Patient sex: M
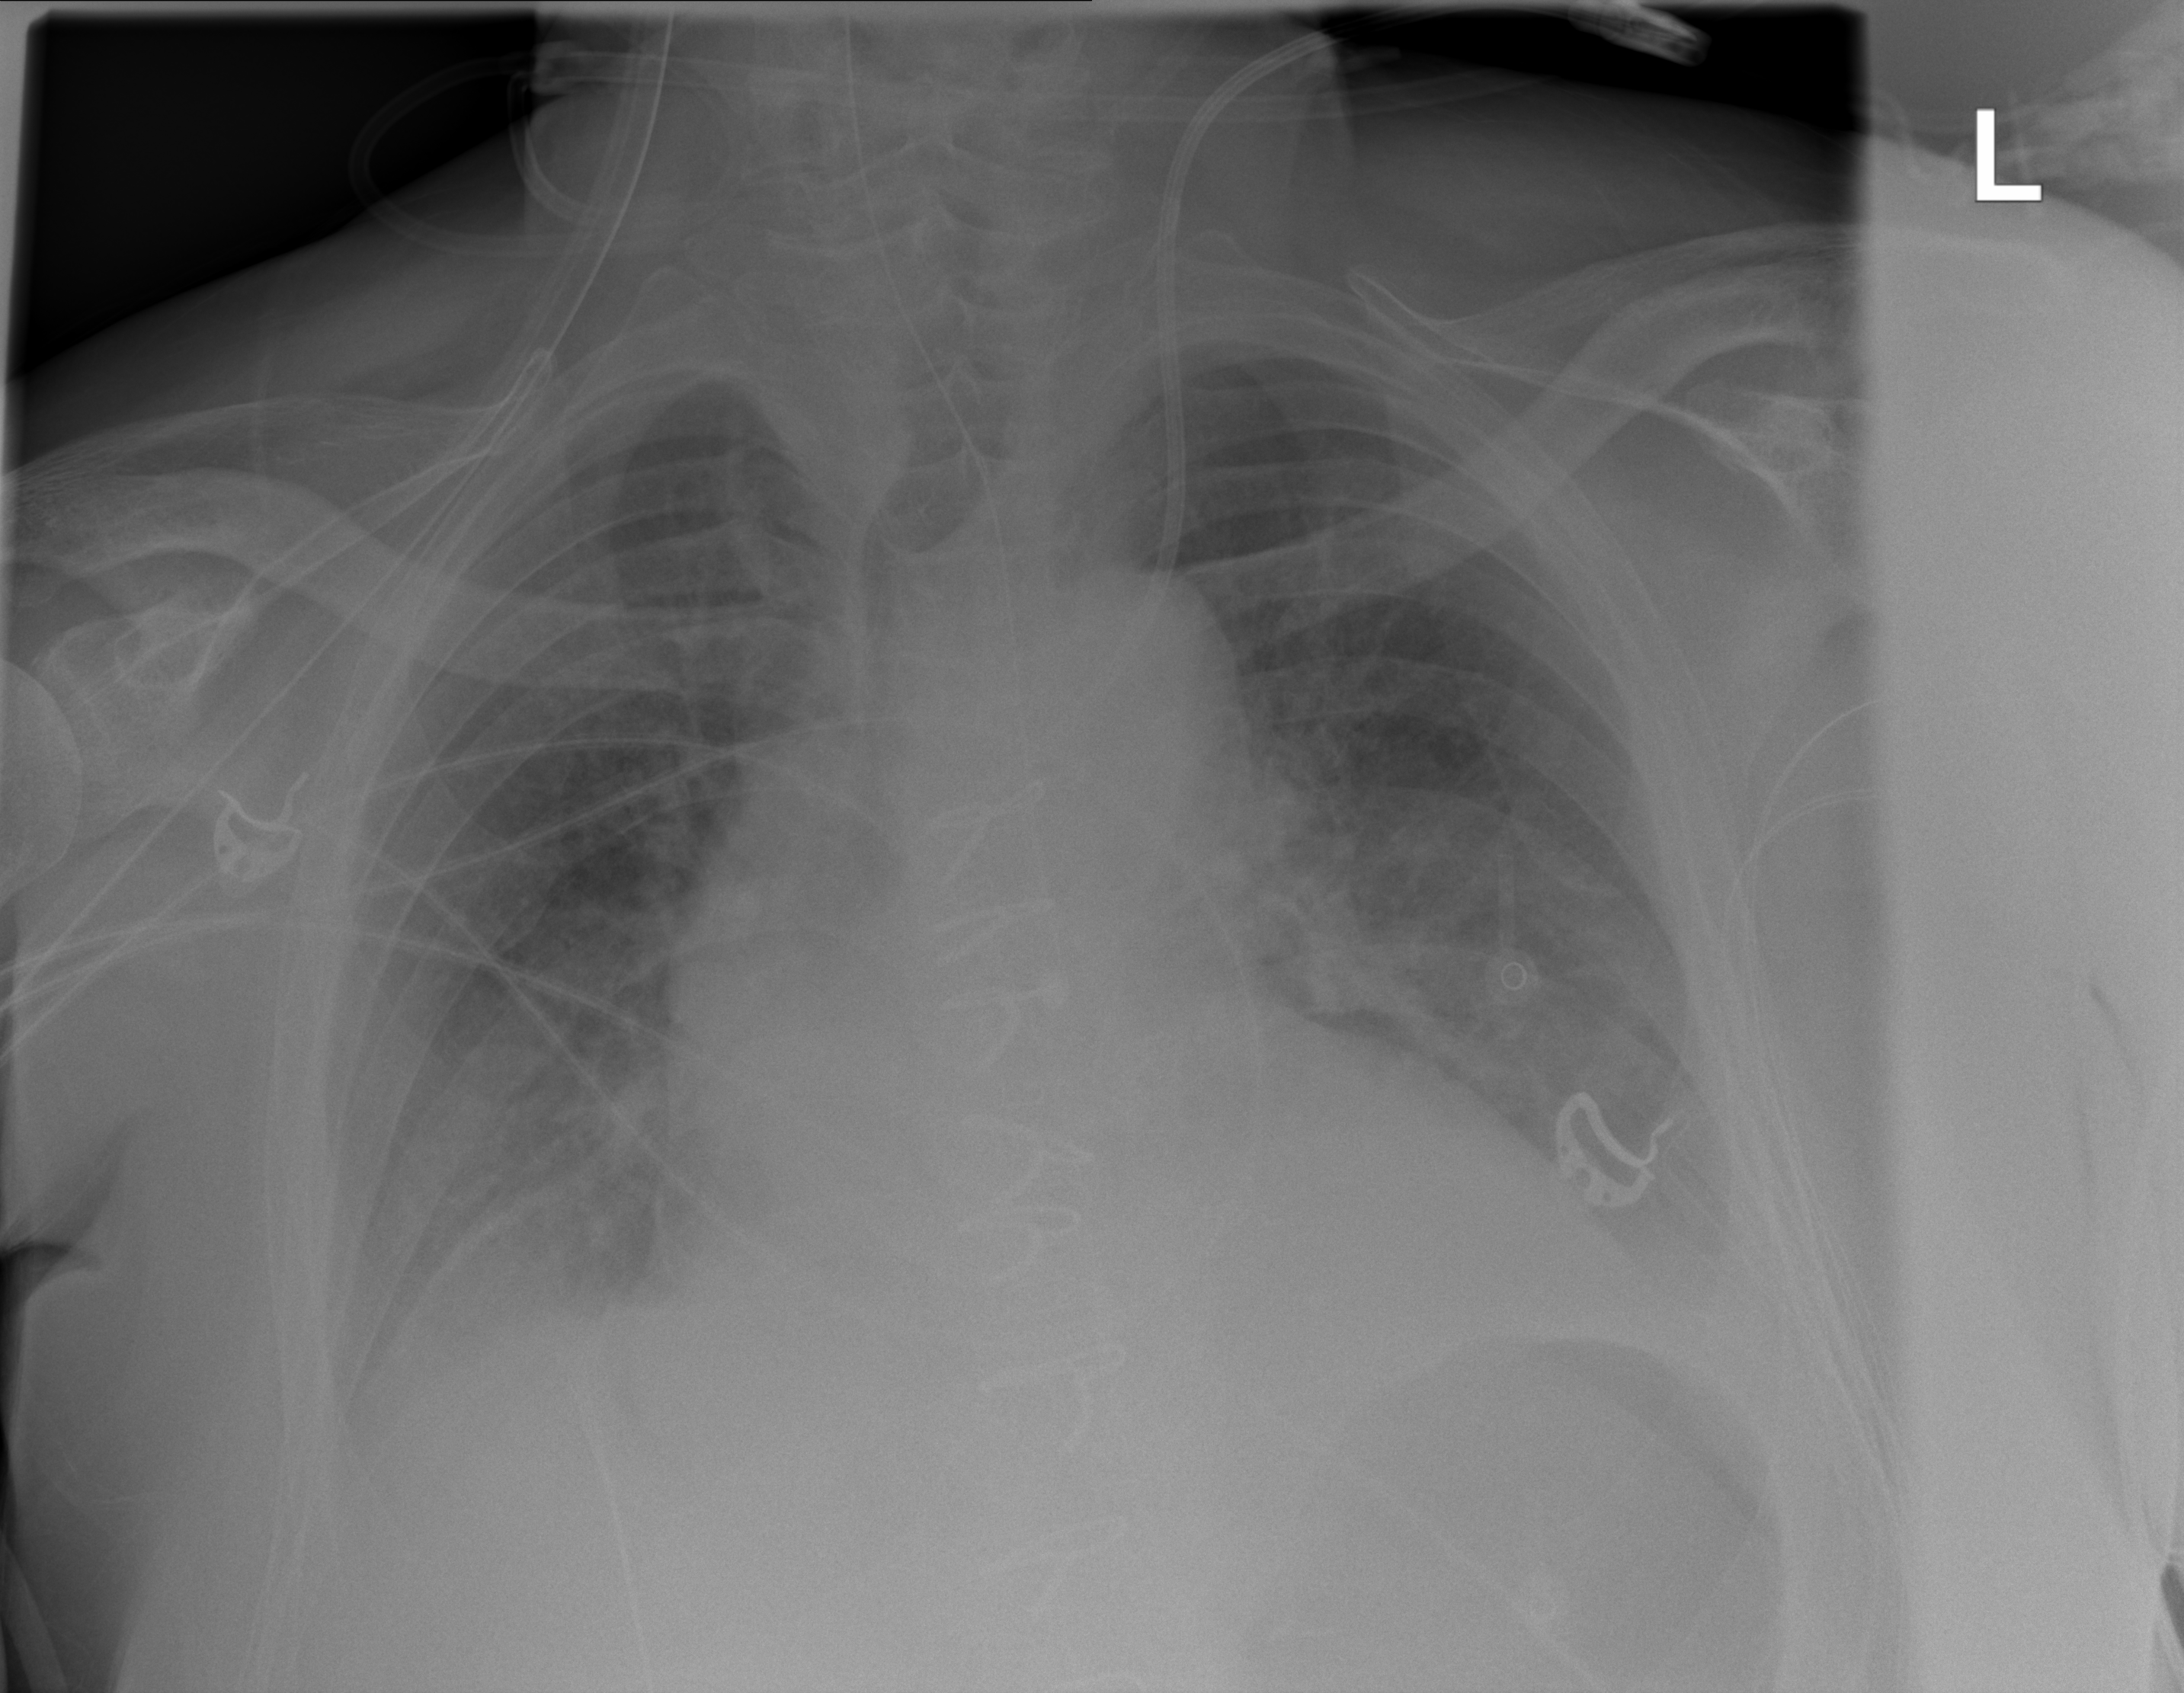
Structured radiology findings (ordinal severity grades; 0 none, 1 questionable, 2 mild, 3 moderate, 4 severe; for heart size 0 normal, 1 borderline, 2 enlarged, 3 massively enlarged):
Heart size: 2
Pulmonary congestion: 2
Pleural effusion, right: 2
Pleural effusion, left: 2
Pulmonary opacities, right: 0
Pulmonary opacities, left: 2
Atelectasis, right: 2
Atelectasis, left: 2